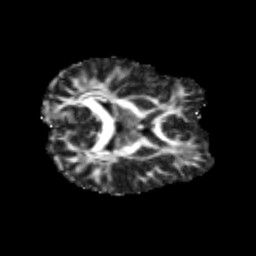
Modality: FA
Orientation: axial
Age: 26
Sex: female
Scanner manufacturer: siemens
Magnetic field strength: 3 T
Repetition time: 3.5 s
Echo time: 0.125 s